Question: I am new to android programming and wish to explore more on Android programming. My current database tree looks like this .
Can any professional teach me on how to retrieve a specific data (e.g. name / phone number) from a specific user in the user list and display them?
Thanks in advance!
Update:
After trying several solutions, the only code that can retrieve the name is this
'databaseReference = FirebaseDatabase.getInstance().getReference().child("Users").child("-MA5f3qb0nBBTkViv-pz");'
I even tried to assign the UID to a string and put in into the second child like this
'String UID = firebaseAuth.getCurrentUser().getUid();'
But the code will not run too with the error of "Attempt to invoke virtual method on a null object reference".
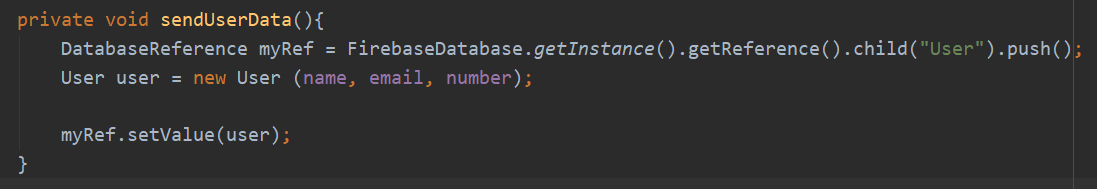
Answer: To retrieve information try the following:
'''
DatabaseReference reference = FirebaseDatabase.getInstance().getReference("User");
reference.addListenerForSingleValueEvent(new ValueEventListener() {
@Override
public void onDataChange(DataSnapshot dataSnapshot) {
User userInfo = dataSnapshot.getValue(User.class);
}
@Override
public void onCancelled(DatabaseError databaseError) {
throw databaseError.toException();
}
});
'''
Add a reference to node 'User' and then using 'addListenerForSingleValueEvent' you can retrieve the values.